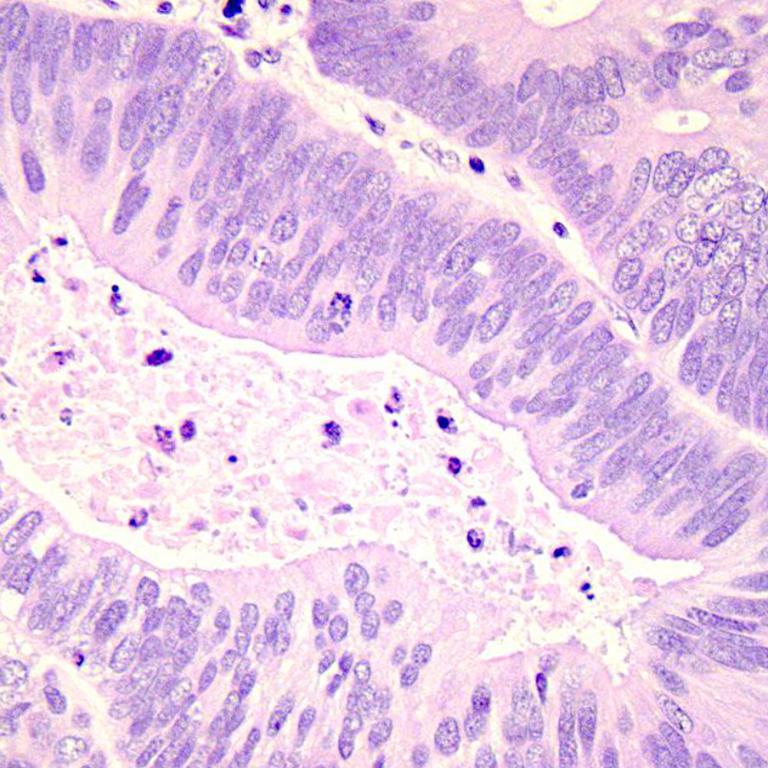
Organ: colon
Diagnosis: adenocarcinomas